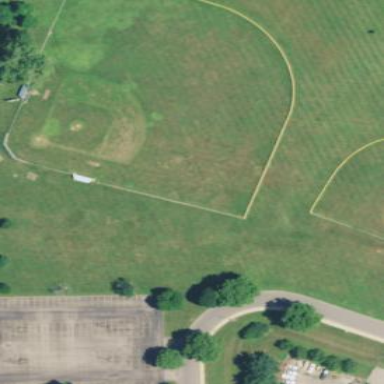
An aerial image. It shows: Baseball pitch for leisure land.